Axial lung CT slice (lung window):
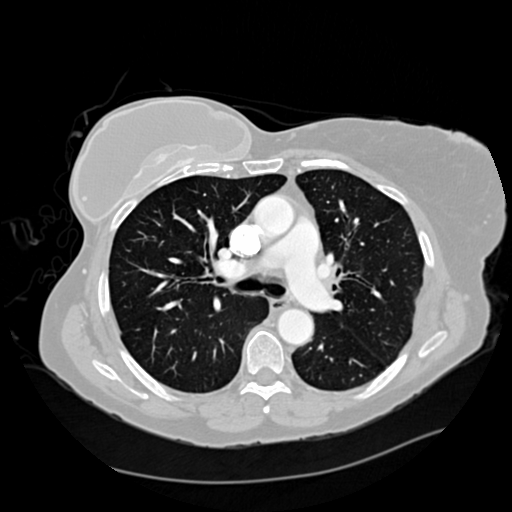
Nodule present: no